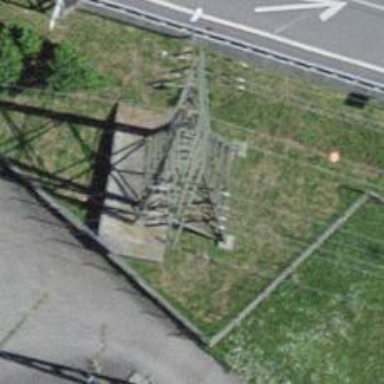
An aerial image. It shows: Power line with 8 cables.